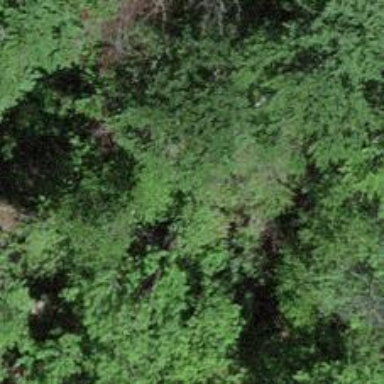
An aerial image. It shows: Natural monument of deciduous broadleaved tree.